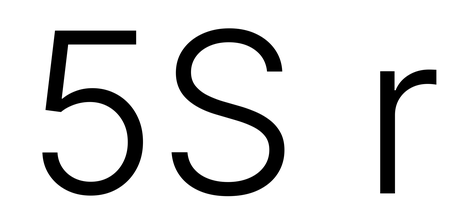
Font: Inter_Light